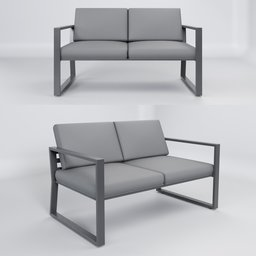
Label: furniture